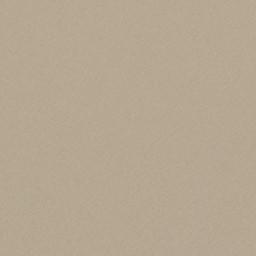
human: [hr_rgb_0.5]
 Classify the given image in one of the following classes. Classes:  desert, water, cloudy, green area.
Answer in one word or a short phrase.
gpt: desert